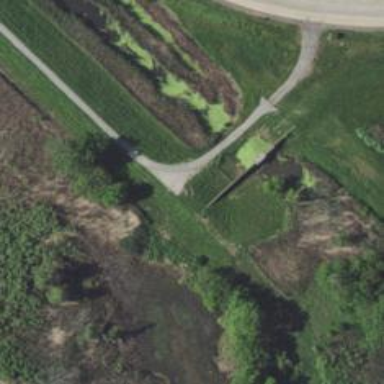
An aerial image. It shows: Cycleway along embankment.